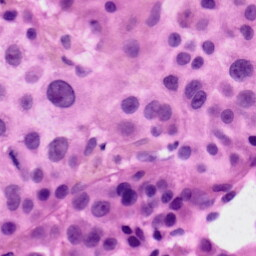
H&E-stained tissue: Skin